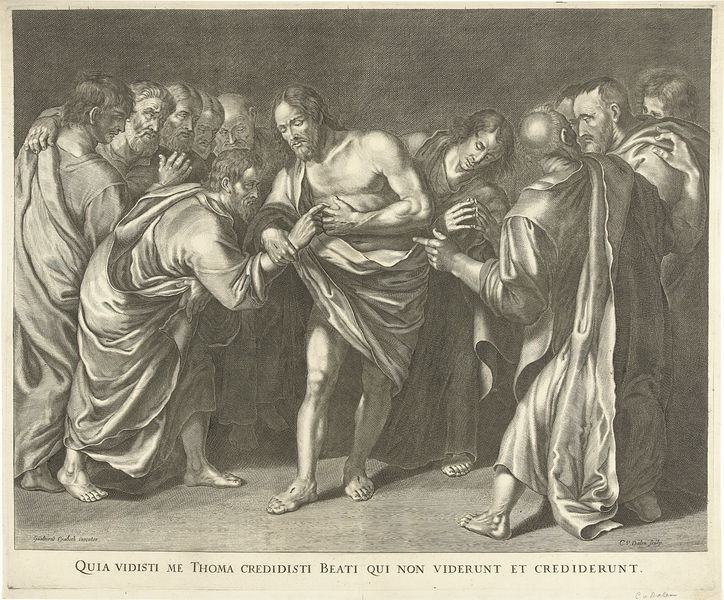
Titel: Ongelovige Thomas raakt Christus' wond aan
Künstler: Cornelis van (I) Dalen
Standort: Amsterdam
Institution: Rijksmuseum
Schlagwörter: homme, toge, latin, fusain, jesus, groupe, hommes, scene, thomas, romain, chretien, apôtres, religieux, douze, caravaggio, carravagio, kupferstich